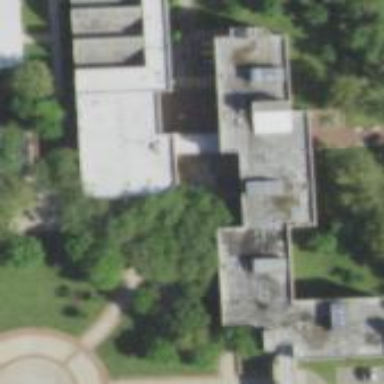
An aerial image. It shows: College building.